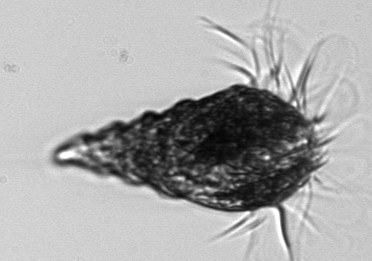
Label: Laboea_strobila